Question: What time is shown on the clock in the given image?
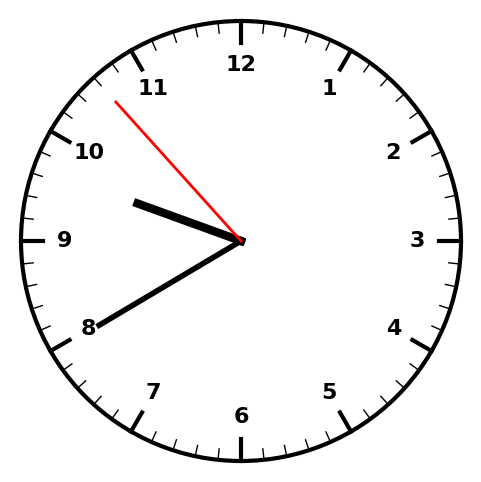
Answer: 09:39:53